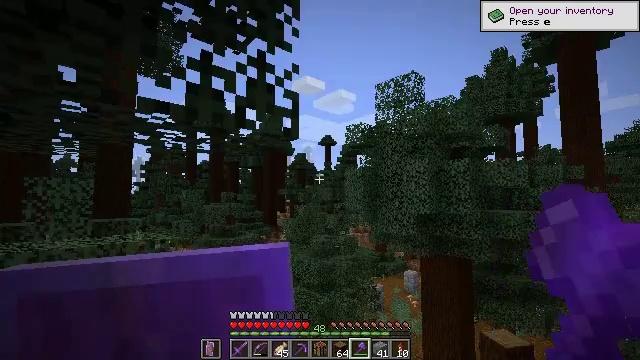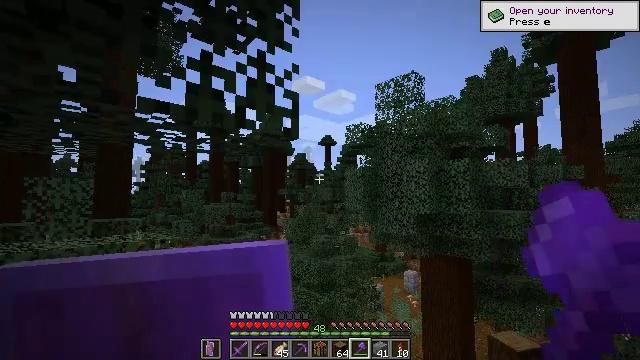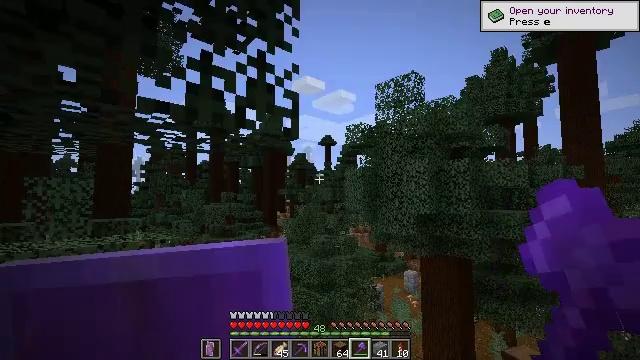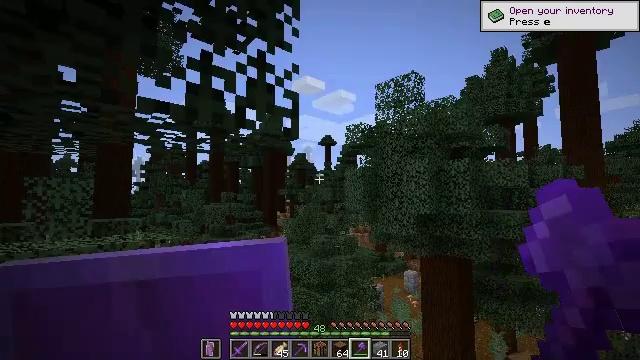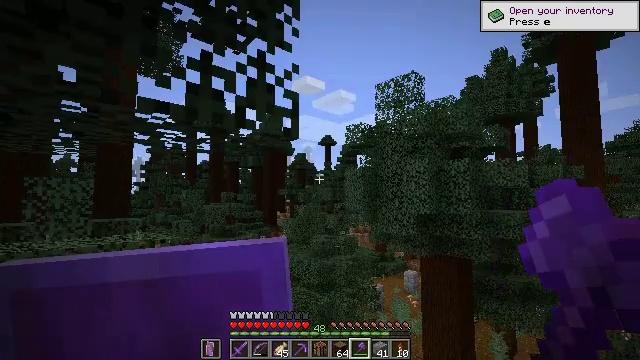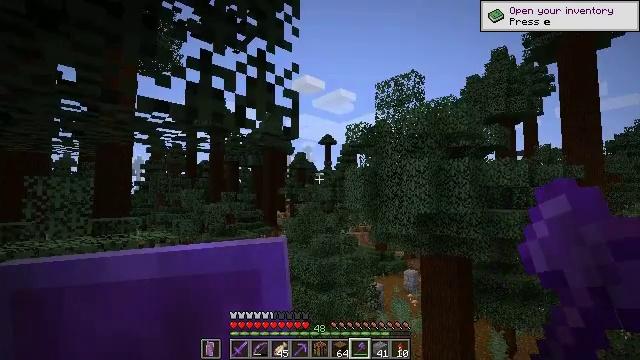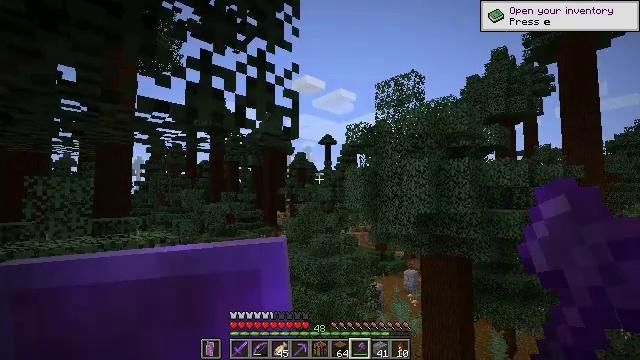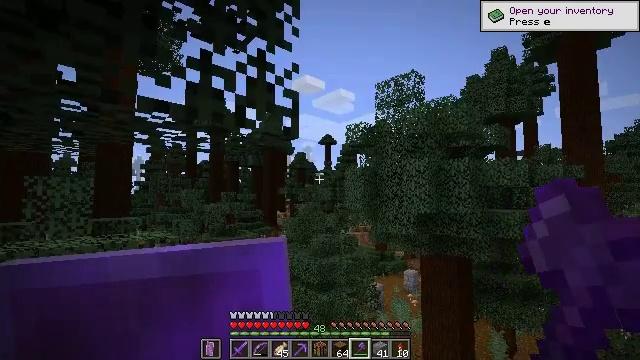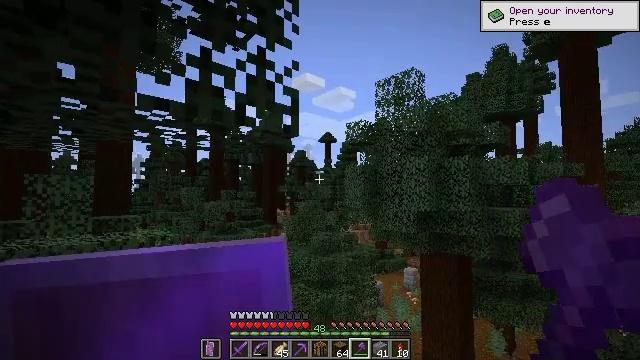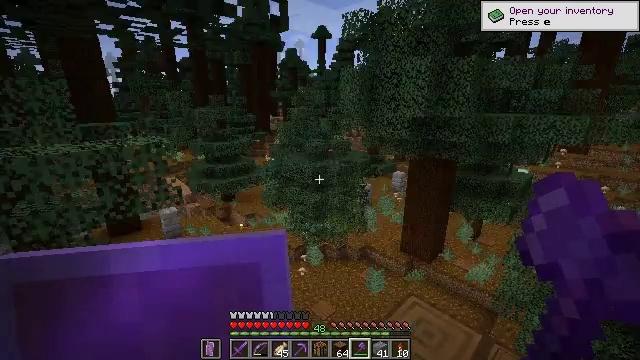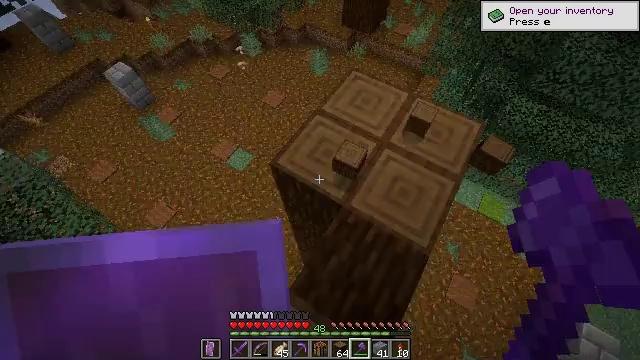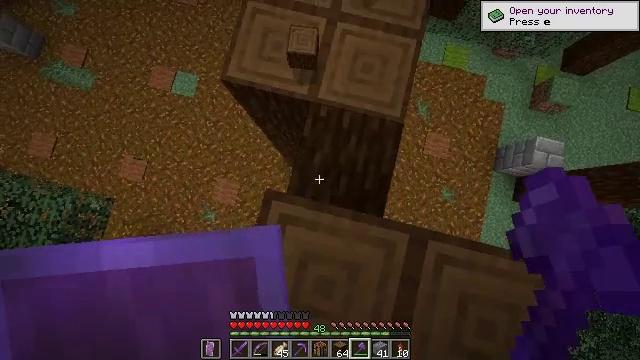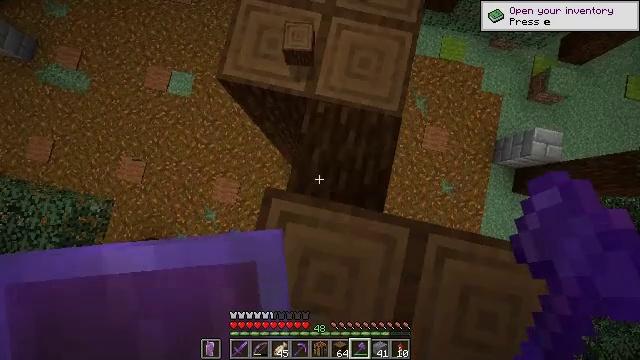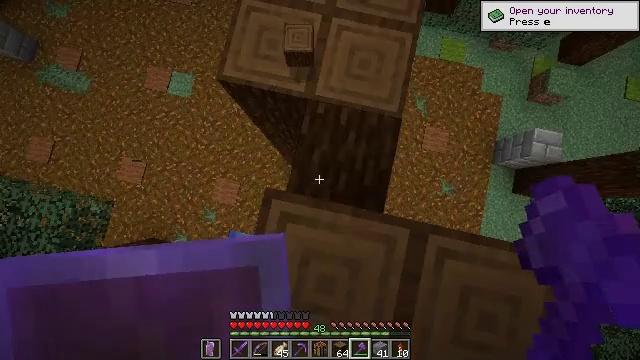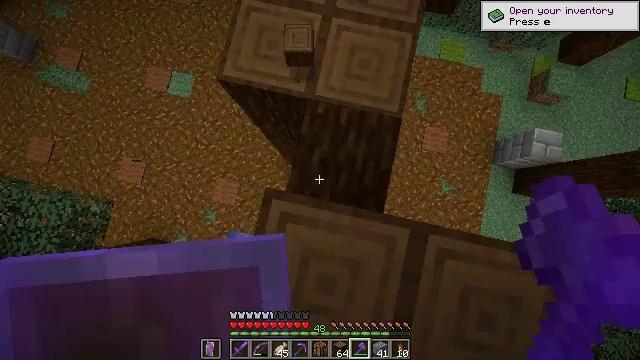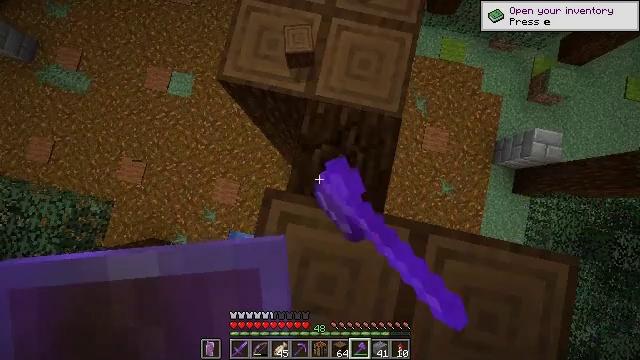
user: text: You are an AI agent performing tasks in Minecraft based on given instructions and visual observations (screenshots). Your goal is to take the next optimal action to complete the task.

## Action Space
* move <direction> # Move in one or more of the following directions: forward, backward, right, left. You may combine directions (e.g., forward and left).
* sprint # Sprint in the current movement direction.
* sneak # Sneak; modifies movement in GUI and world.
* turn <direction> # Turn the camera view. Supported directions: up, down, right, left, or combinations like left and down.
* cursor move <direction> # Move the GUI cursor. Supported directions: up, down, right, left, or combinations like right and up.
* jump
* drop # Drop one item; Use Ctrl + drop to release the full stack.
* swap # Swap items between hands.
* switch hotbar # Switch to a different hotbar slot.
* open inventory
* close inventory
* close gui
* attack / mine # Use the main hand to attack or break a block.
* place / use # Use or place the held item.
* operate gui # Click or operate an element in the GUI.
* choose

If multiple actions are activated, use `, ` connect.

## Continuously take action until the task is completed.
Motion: motion action
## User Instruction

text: Collect spruce log for building materials.
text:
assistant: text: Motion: no_op
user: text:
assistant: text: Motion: no_op
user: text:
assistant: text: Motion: no_op
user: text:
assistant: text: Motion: no_op
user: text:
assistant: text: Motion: no_op
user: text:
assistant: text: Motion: no_op
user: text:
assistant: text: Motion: no_op
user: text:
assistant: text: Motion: no_op
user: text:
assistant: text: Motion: turn right and down
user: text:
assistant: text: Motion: turn right and down
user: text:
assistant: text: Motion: turn right and down
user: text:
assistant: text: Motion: turn right
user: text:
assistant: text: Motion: no_op
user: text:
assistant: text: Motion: attack / mine
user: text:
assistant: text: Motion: attack / mine
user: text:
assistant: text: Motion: attack / mine
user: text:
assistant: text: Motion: attack / mine
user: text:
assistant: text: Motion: turn left and up, attack / mine
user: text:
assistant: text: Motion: turn right and up, attack / mine
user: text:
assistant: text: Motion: turn up, attack / mine
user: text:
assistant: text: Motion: attack / mine
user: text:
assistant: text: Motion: attack / mine
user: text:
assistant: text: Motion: attack / mine
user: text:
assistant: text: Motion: turn up, attack / mine
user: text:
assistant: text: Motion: turn up, attack / mine
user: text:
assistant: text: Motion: attack / mine
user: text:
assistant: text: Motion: attack / mine
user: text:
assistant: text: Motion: turn left, attack / mine
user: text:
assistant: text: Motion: turn left and up, attack / mine
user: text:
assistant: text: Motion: turn left, attack / mine